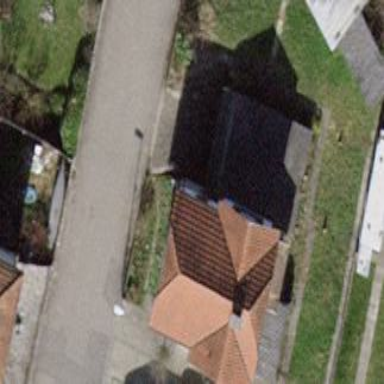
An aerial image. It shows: Detached building.